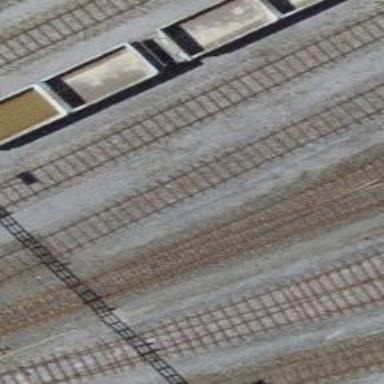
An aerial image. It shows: Railway yard with electrified tracks and single track.